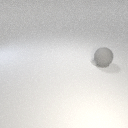
large gray rubber sphere